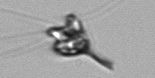
Label: Pyramimonas_longicauda